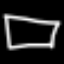
Label: square